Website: lowes
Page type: billing-address
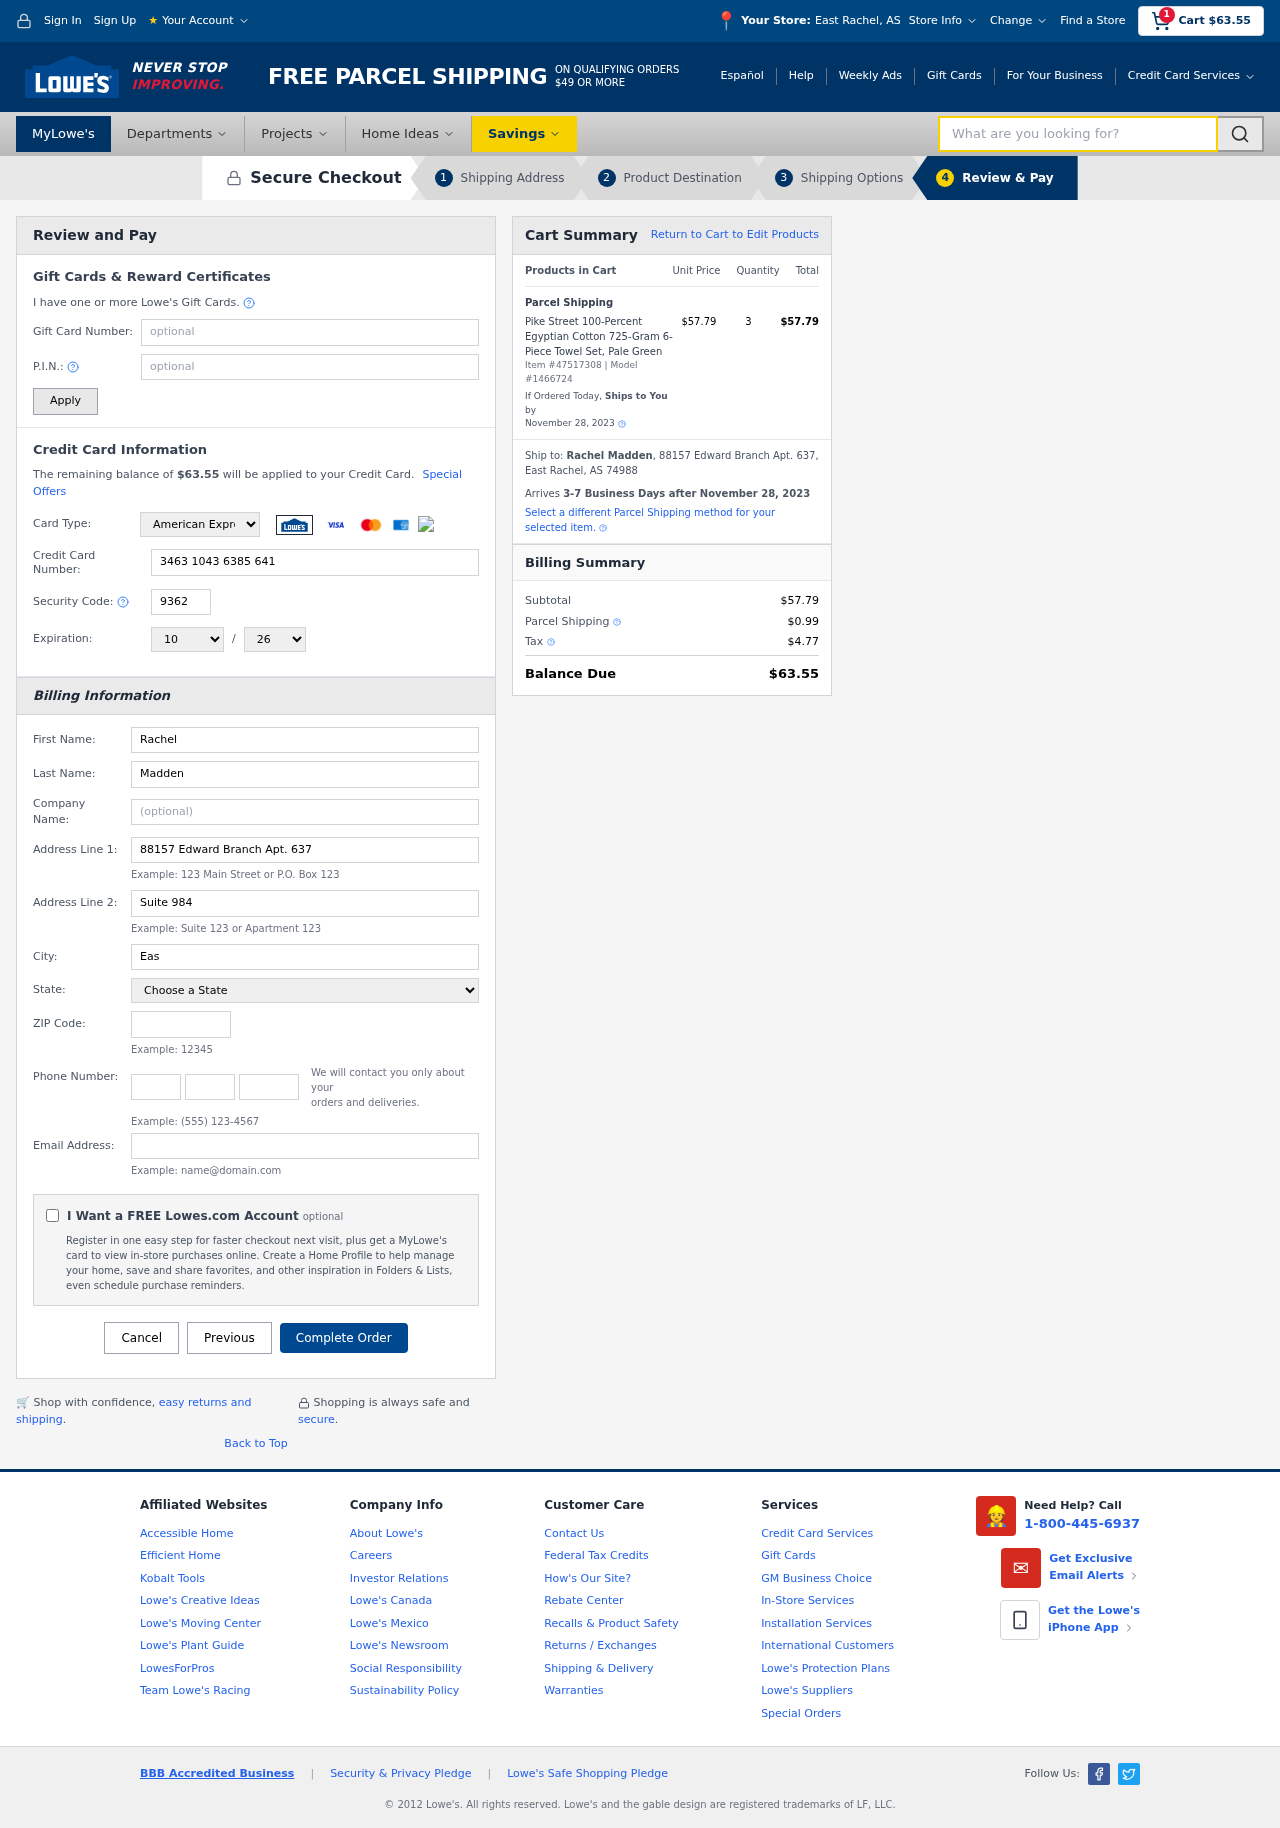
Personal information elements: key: PII_CARD_CVV
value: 9362
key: PII_CARD_EXPIRY_MONTH
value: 10
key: PII_CARD_EXPIRY_YEAR
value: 26
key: PII_CARD_NUMBER
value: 3463 1043 6385 641
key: PII_CARD_TYPE
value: American Express
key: PII_CITY
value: East Rachel
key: PII_CITY_STATE
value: East Rachel, AS
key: PII_EMAIL
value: rachel_madden@gmail.com
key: PII_FIRSTNAME
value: Rachel
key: PII_FULLNAME
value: Rachel Madden
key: PII_LASTNAME
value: Madden
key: PII_PHONE_AREA
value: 686
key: PII_PHONE_PREFIX
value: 841
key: PII_PHONE_SUFFIX
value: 6601
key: PII_POSTCODE
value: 74988
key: PII_STATE
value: AS
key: PII_STREET
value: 88157 Edward Branch Apt. 637
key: PII_STREET2
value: Suite 984
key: PII_CITY_STATE_ZIP
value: East Rachel, AS 74988
Product elements: key: PRODUCT1_NAME
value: Pike Street 100-Percent Egyptian Cotton 725-Gram 6-Piece Towel Set, Pale Green
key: PRODUCT1_PRICE
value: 57.79
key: PRODUCT1_QUANTITY
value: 3
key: PRODUCT_ITEM_NUMBER
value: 47517308
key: PRODUCT_MODEL_NUMBER
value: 1466724
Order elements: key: ORDER_SUBTOTAL
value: $63.55
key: ORDER_TOTAL
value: $63.55
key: ORDER_SHIPPING_DATE
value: November 28, 2023
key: ORDER_SUBTOTAL
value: $57.79
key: ORDER_DELIVERY_DATE
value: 3-7 Business Days after November 28, 2023
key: ORDER_SHIPPING_DATE2
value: November 28, 2023
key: ORDER_SUBTOTAL2
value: $57.79
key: ORDER_SHIPPING_COST
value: $0.99
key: ORDER_TAX
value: $4.77
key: ORDER_TOTAL2
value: $63.55
Search elements: key: HEADER_SEARCH
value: What are you looking for?